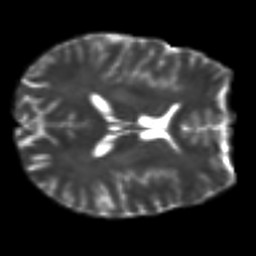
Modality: T2w
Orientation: axial
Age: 26
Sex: male
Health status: ill
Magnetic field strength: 3 T
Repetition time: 9 s
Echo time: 0.093 s